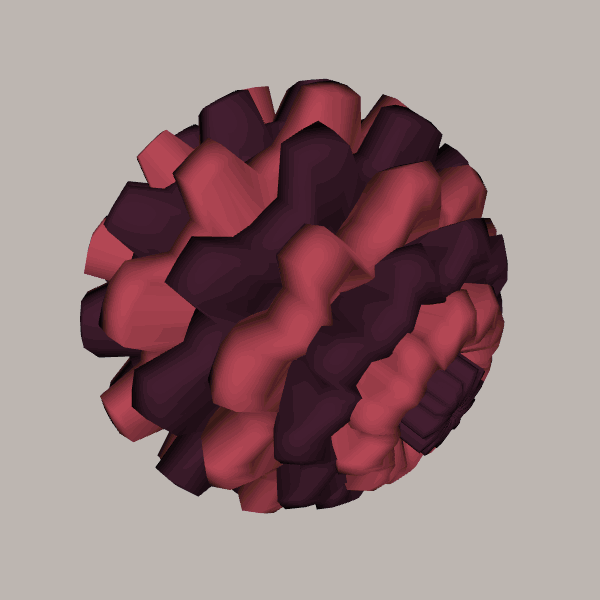
Background: light